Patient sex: M
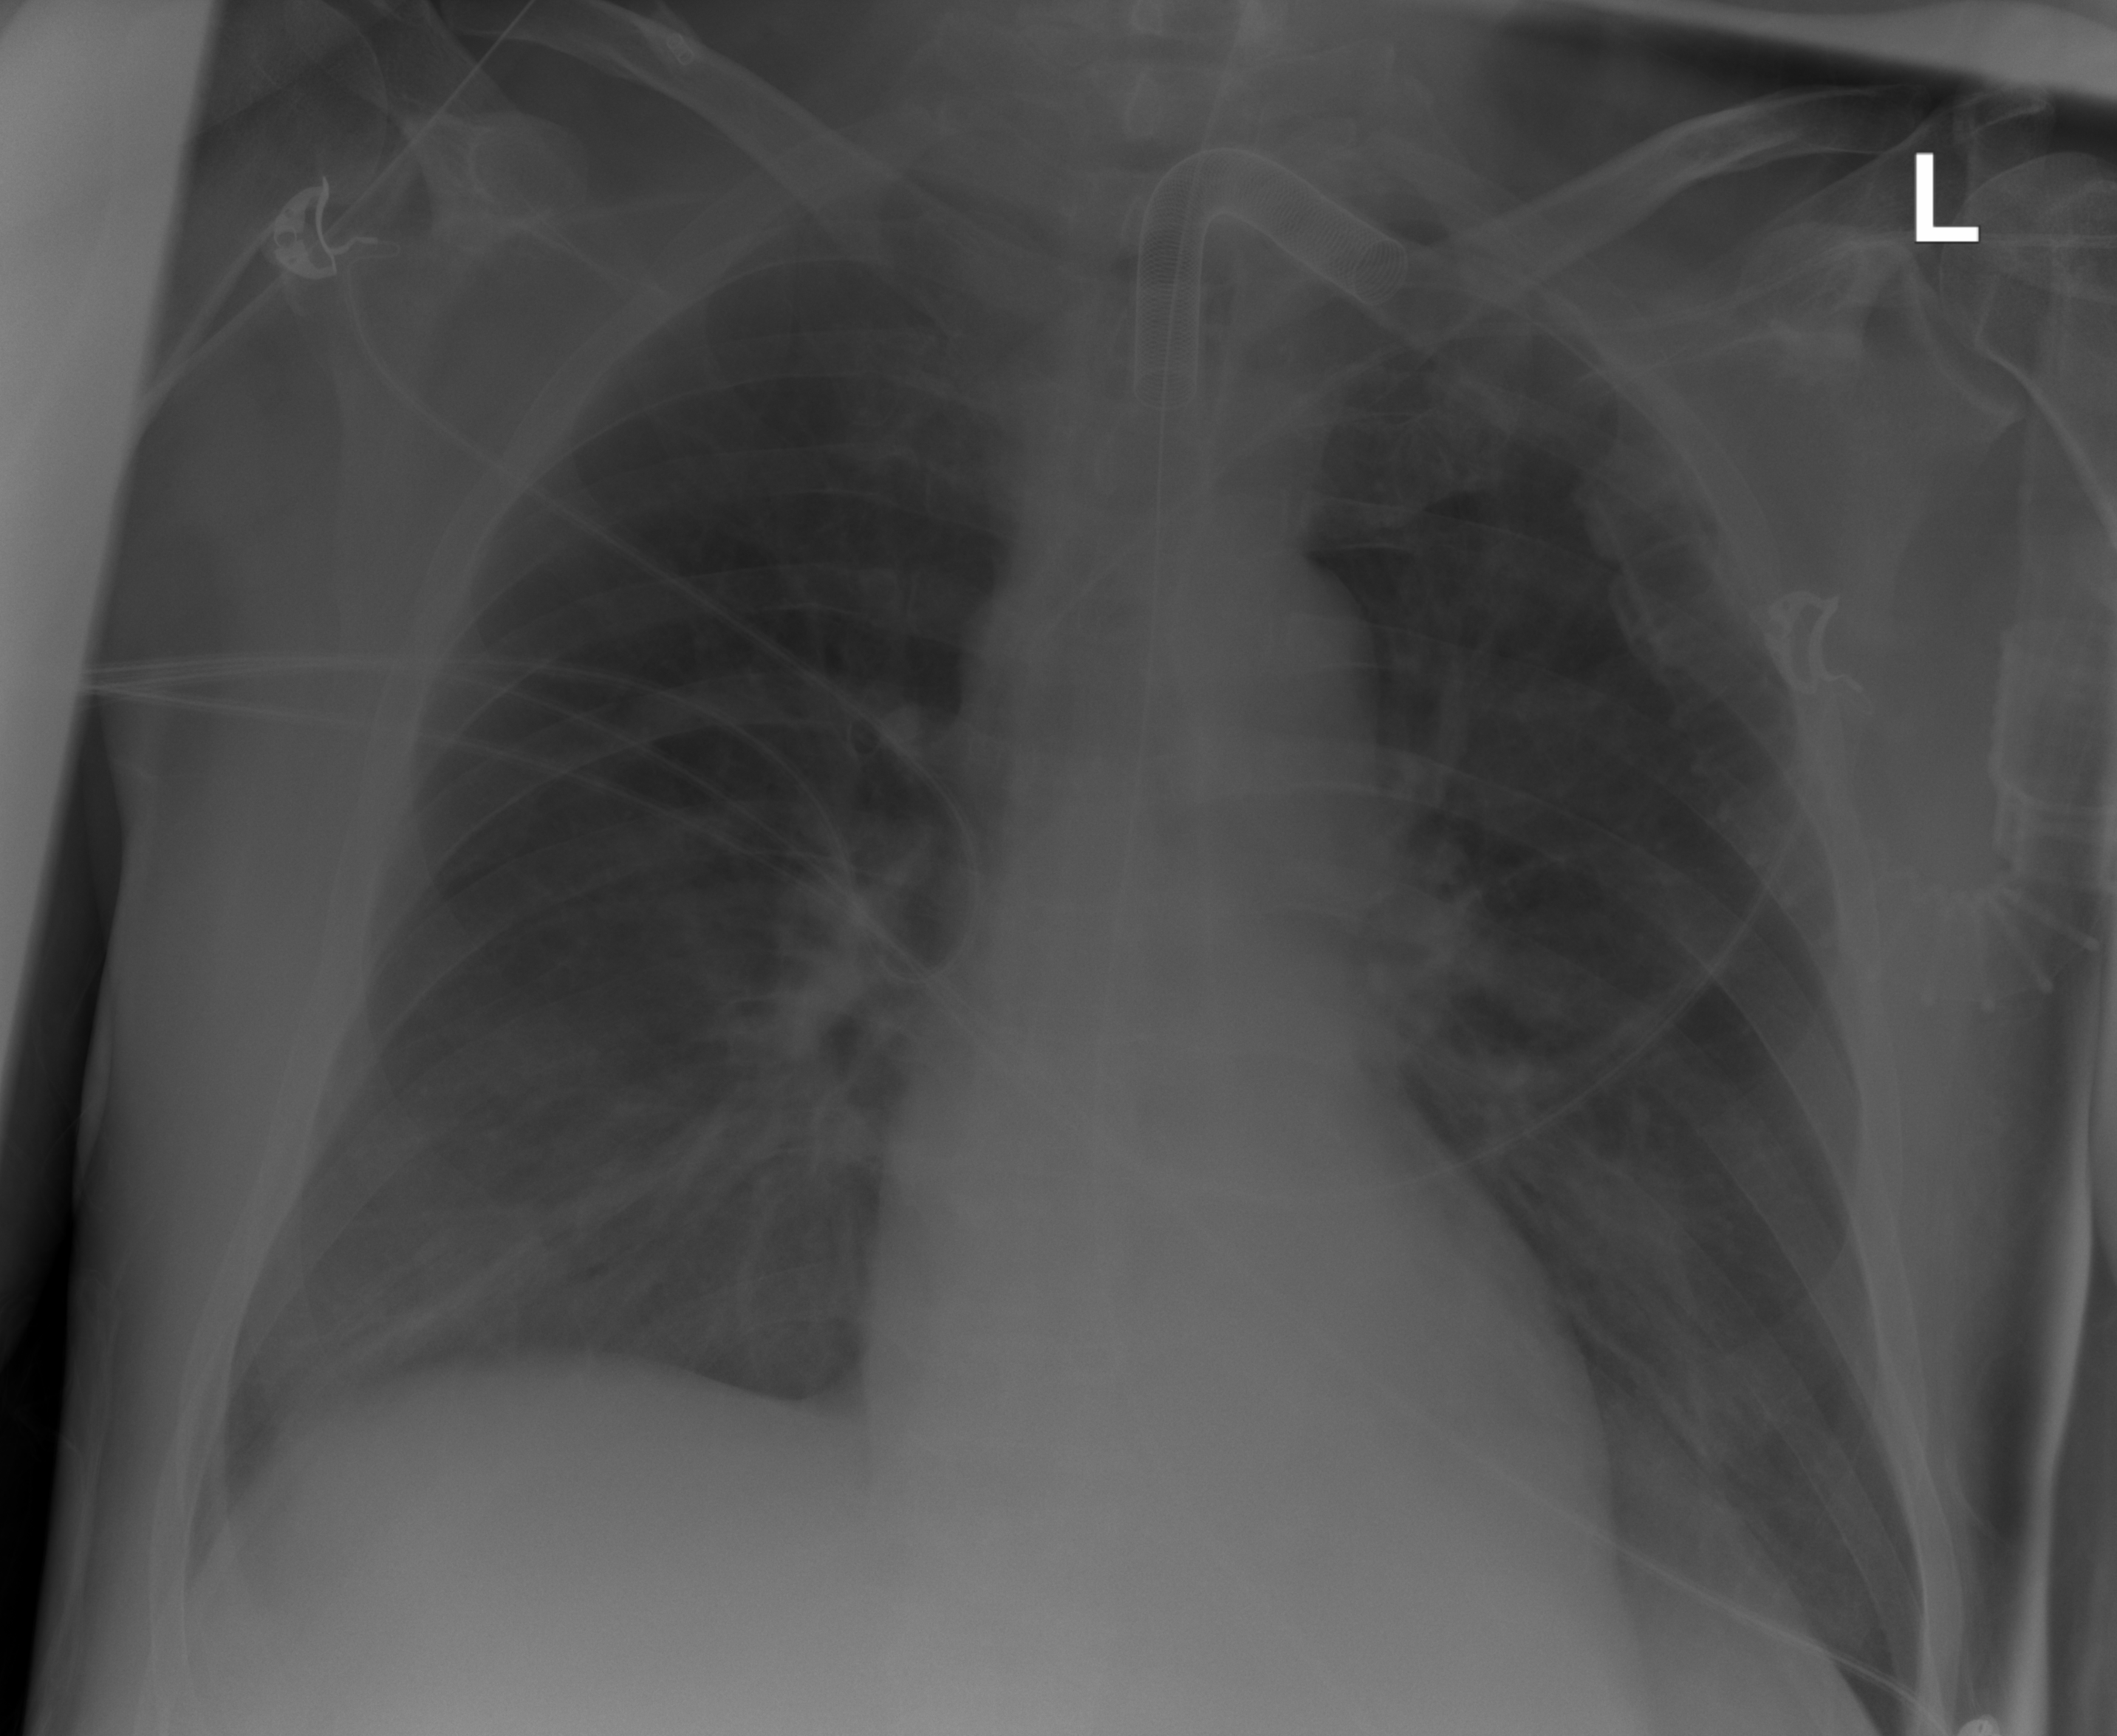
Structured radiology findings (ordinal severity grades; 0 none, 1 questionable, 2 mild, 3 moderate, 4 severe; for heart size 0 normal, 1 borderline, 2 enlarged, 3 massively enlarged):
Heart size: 0
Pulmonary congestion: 0
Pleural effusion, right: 1
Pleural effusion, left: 0
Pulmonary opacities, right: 2
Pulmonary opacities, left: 0
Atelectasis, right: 2
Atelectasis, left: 0